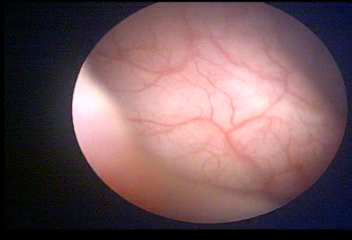
Modality: WLC
Class: Normal mucosa
Bladder cancer association: No